Field crop: maize
Growth stage: 1
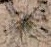
Species: salsola